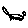
Label: cat